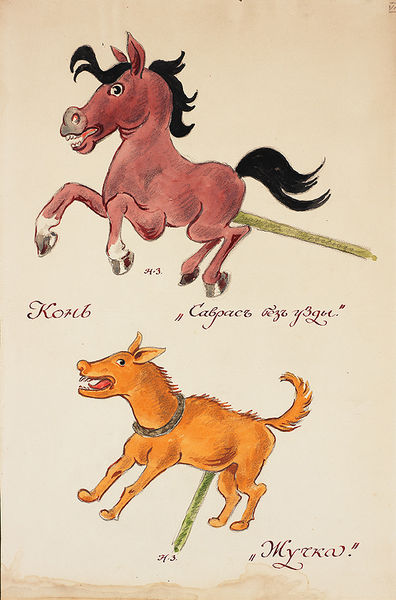
Titel: A Horse and a Dog from Petrushka, A Horse and a Dog from Petrushka
Künstler: Nikolai Vasilevich Zaretskii
Standort: Amherst (Massachusetts, USA)
Institution: Mead Art Museum, Amherst College
Schlagwörter: blue, red, white, black, collar, green, nose, old, painting, yellow, pink, brown, classic, horses, head, orange, feet, drawing, color, fur, animals, cartoon, dog, illustration, tail, fly, paintings, children, bright, main, sound, drawings, italian, water colour, ears, study, animal, legs, horse, fair, paw, paws, hoof, pony, hooves, gallop, jump, jumping, run, kids, stick, kid, pet, comic, penis, russian, text, playful, mane, etude, pole, hound, leather, donkey, strange, numbers, toys, maine, wolf, tongue, pets, teeth, red horse, cyrillic, toy, prance, stuffed, mad, rod, example, wolfe, carousel, jackal, the text is in a strange typeface, burnt umber, earth tones?, looks like tengwar, pickle, puppets, hyena, donky, ms, tamone and pumba, wytroo, komb, yellow wolf, ferocious wolf, mytra, calpaca